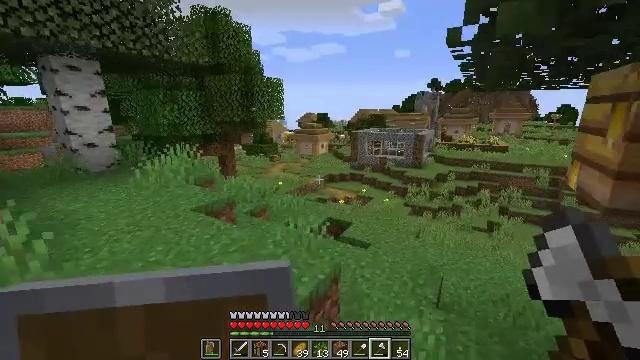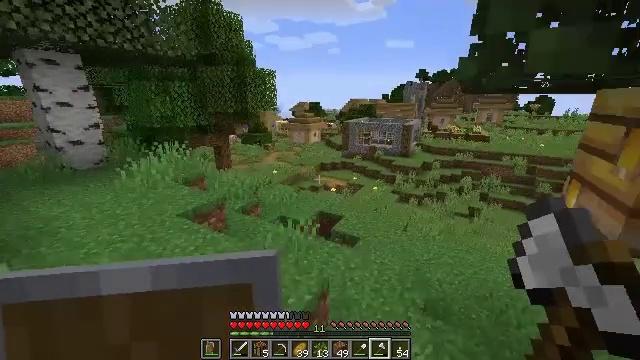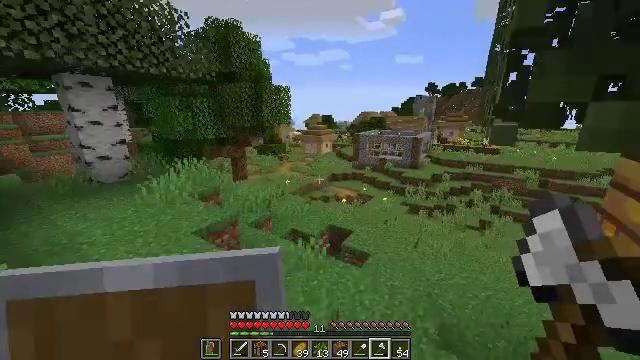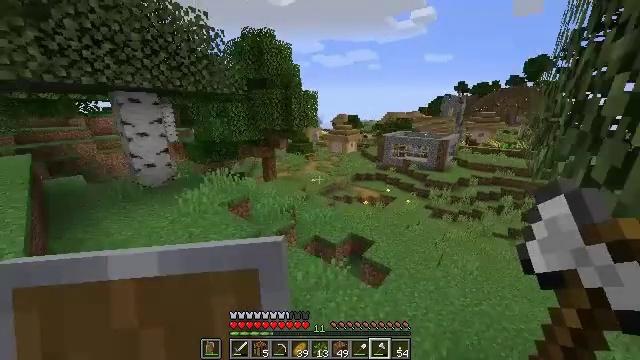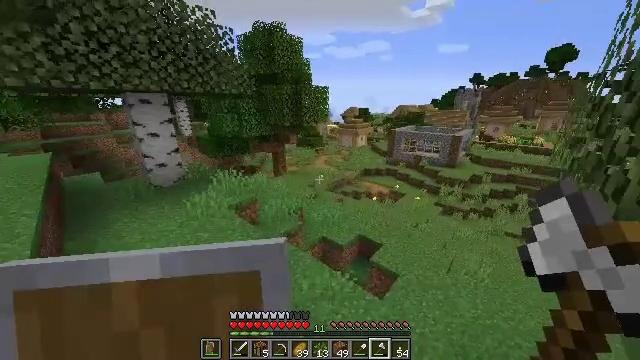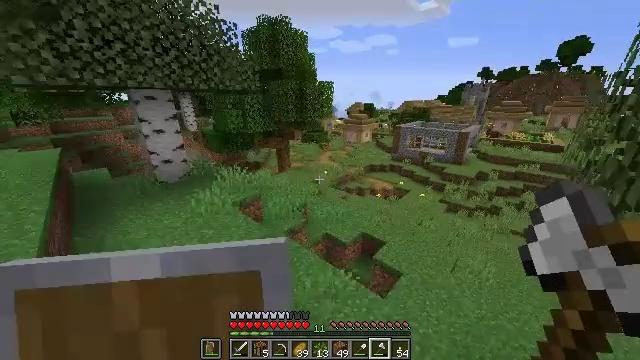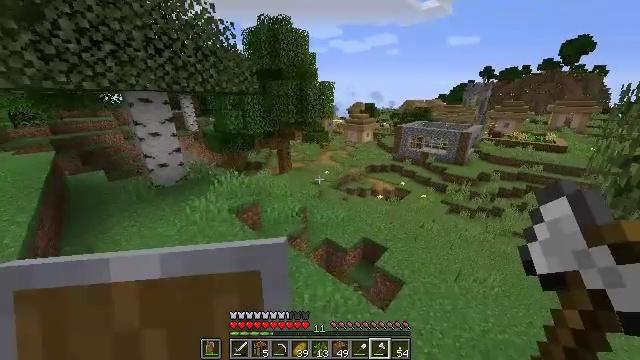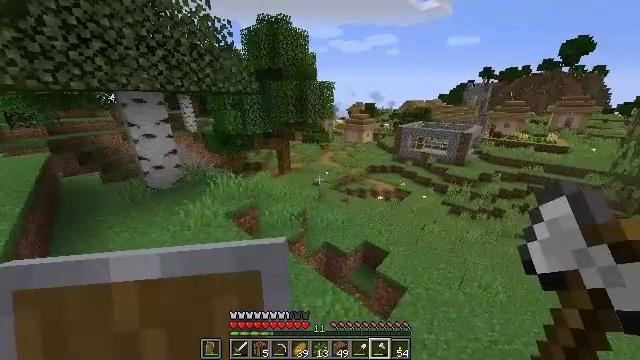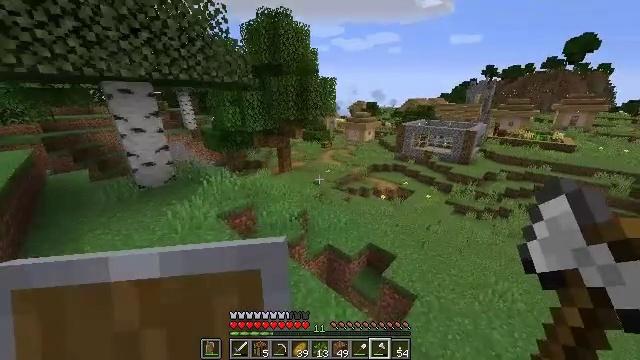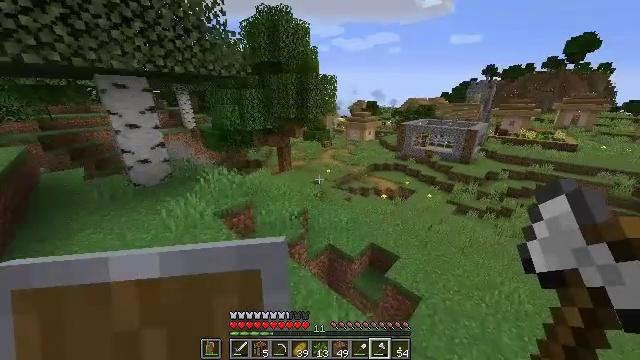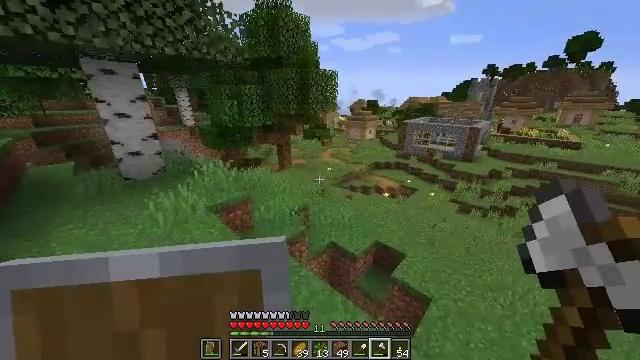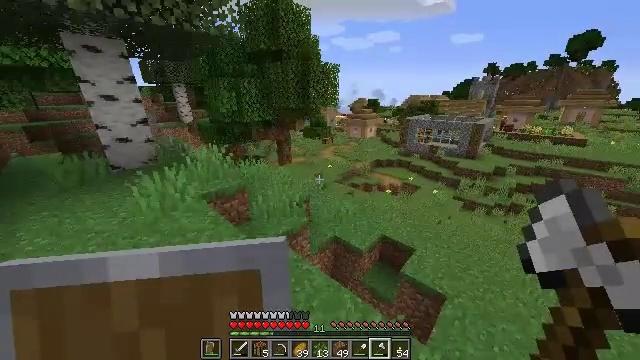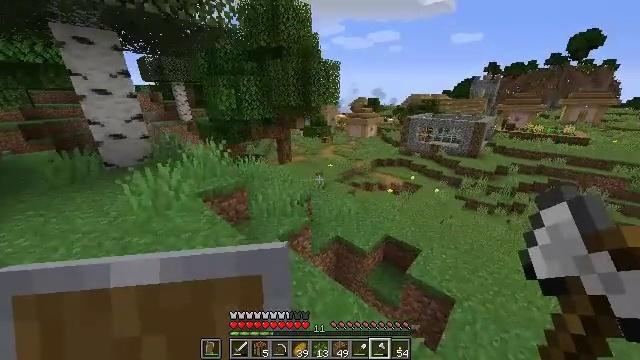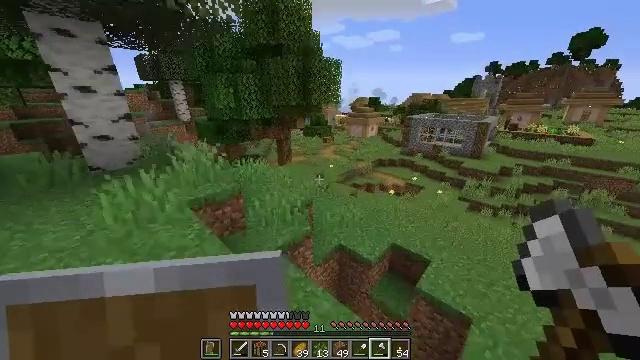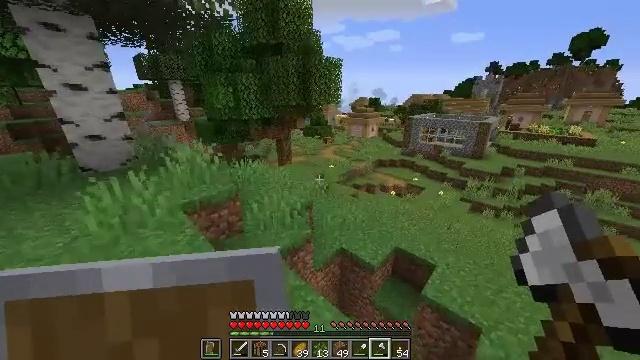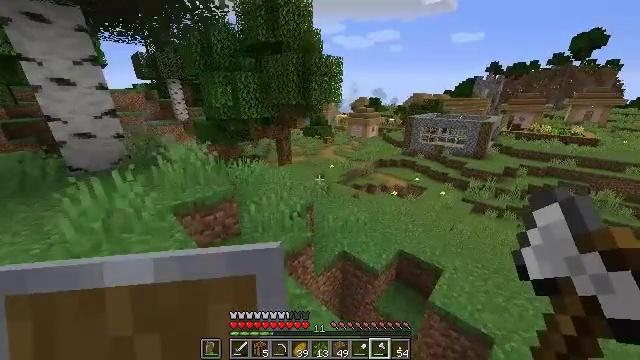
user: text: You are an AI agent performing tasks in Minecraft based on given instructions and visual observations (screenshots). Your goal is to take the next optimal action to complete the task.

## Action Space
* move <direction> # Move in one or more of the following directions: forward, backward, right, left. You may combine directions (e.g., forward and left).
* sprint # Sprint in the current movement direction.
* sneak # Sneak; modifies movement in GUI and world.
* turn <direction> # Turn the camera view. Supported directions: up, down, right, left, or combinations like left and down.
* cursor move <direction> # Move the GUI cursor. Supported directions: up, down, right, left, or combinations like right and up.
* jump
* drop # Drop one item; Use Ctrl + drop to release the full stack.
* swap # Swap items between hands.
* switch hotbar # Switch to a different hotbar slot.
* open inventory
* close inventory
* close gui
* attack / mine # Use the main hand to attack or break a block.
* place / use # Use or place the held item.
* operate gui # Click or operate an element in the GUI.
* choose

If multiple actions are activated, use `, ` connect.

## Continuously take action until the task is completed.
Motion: motion action
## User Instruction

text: Open the crafting interface to craft an oak sign.
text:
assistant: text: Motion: move forward, sprint, turn right and down, jump
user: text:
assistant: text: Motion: move forward, turn left and up, jump
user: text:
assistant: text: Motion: move forward, turn left and down, jump
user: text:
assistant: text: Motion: move forward, turn left and down, jump
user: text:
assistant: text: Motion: move forward and move left, turn left and down, jump
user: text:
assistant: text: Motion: move forward and move left, jump
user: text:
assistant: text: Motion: move forward and move left, jump
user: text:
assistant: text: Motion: move forward and move left, jump
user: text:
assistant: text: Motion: move forward and move left, jump
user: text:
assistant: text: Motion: move forward and move left
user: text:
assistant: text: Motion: move forward and move left
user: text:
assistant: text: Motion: move forward
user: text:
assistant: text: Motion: move forward
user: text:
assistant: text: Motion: move forward
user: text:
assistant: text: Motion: move forward, sprint
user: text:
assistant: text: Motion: move forward, sprint, turn down
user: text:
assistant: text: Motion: move forward, sprint, turn left and down
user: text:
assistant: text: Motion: move forward, turn left and down
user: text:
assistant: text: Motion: move forward, turn left and down
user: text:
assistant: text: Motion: move forward and move left
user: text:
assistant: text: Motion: move forward and move left
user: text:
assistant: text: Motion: move forward and move left
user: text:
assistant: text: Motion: move forward and move left
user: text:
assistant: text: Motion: move forward and move left
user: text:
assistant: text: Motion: move forward and move left
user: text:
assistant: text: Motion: move forward, turn right and down, jump
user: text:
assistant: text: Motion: move forward, turn right and down, jump
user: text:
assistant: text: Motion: move forward, turn right and down, jump
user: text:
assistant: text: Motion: move forward, turn right and down, jump
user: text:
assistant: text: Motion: move forward, turn right and down, jump